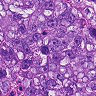
Metastatic tissue present: yes